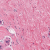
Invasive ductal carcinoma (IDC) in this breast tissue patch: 0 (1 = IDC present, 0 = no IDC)